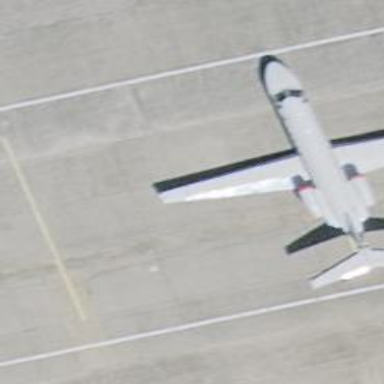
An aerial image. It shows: Airport parking position.